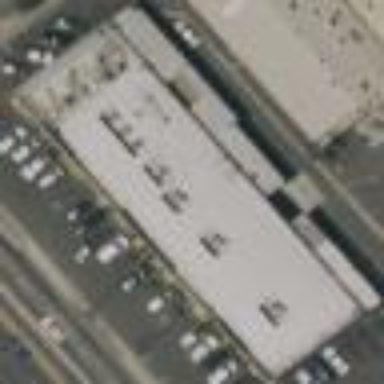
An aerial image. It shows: Retail building.